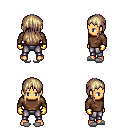
a pixel art fantasy rpg character, male body template, human, tanned skin, brown long-sleeve shirt, metal pants, white blonde unkempt hairstyle, gold gloves, white slippers, four views (front, back, left, right), 2x2 character sprite sheet, small pixel art, hard edges, no anti-aliasing